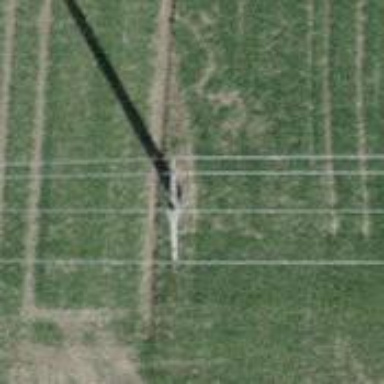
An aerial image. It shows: Power pole.